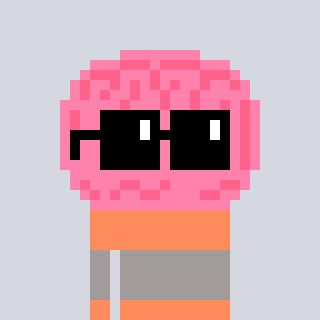
a pixel art character with square black sunglasses, a brain-shaped head and a peachy-colored body on a cool background